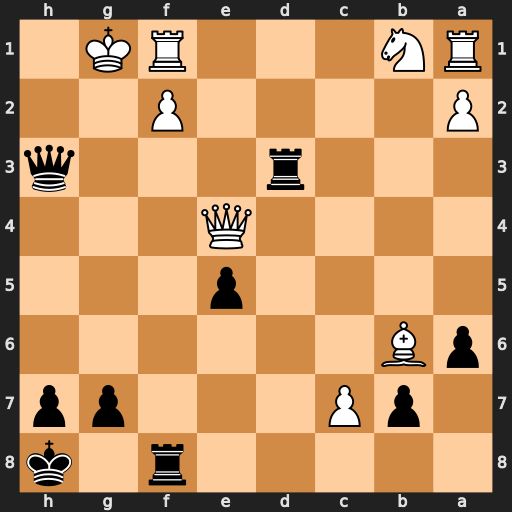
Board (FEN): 5r1k/1pP3pp/pB6/4p3/4Q3/3r3q/P4P2/RN3RK1
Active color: b
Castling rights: -
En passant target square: -
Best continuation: Rg3+ fxg3 Rxf1#